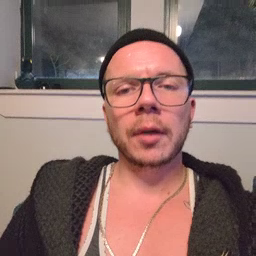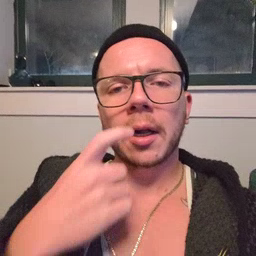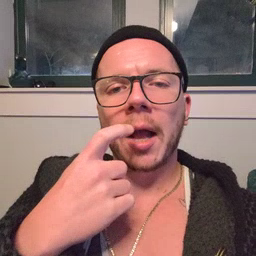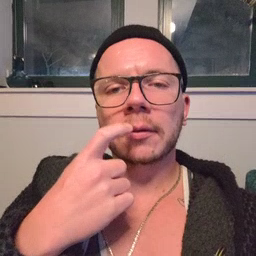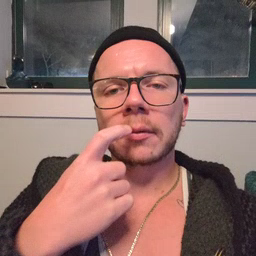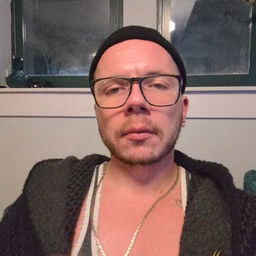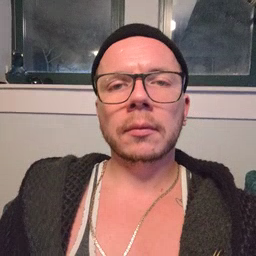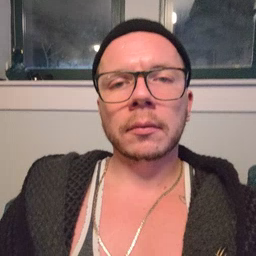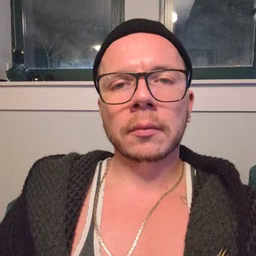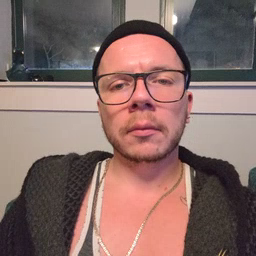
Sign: glasswindow